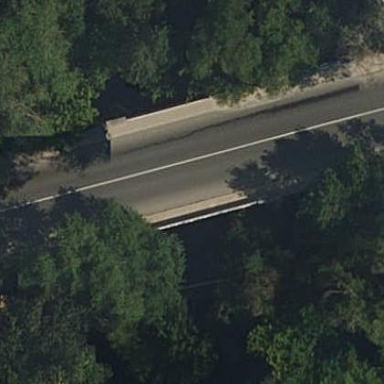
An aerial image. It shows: Arch bridge that is man-made.